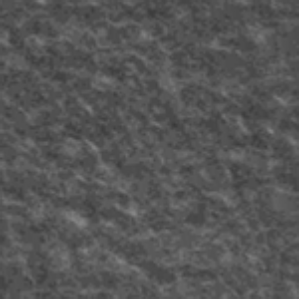
Label: frost